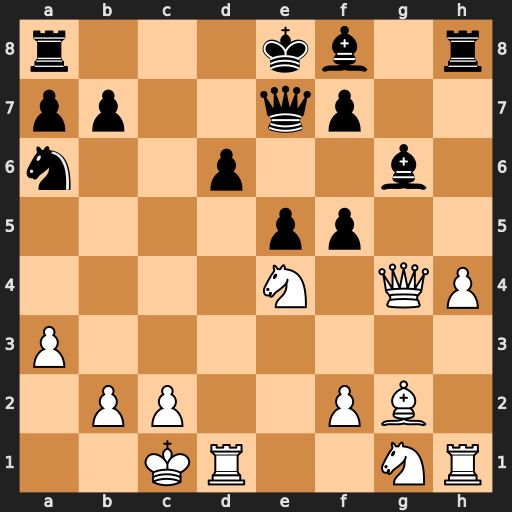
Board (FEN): r3kb1r/pp2qp2/n2p2b1/4pp2/4N1QP/P7/1PP2PB1/2KR2NR
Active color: w
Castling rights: kq
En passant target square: -
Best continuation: Nxd6+ Qxd6 Qa4+